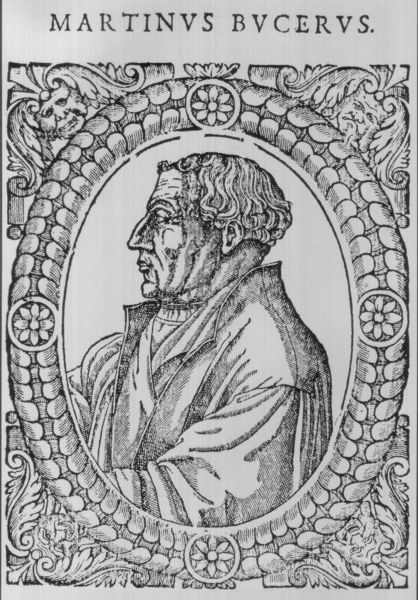
Titel: Bildnis des Martin Bucer(us) (eig. Butzer)
Institution: (Seriendruck)
Schlagwörter: blätter, kopf, mann, umhang, weiß, blumen, frisur, grau, haar, köpfe, mund, nase, ohr, profil, schwarz, stirn, zeichnung, blüte, blüten, hochformat, ornament, hemd, falten, gesicht, kragen, rahmen, ärmel, bildnis, herr, portrait, porträt, auge, haare, mantel, pflanzen, brustbild, kinn, lippen, locken, renaissance, kreis, oval, rund, ranken, holzschnitt, schrift, seitlich, furchen, grafik, graphik, kartusche, büste, dekor, floral, ornamente, verzierung, edel, wange, name, maske, medaillon, druck, druckgraphik, schwarz weiß, stich, illustration, text, kranz, lorbeer, krause, zwickel, ranke, buchdruck, talar, runzeln, dürer, kupferstich, grotesk, fratzen, monster, groteske, latein, lateinisch, medaillons, masken, martin, vignette, seriendruck, reformator, nordalpin, scharaffur, martin bucer, bucerus, martinus, martinus bucerus, 1520, 1530, bucerius, martin bucerus, marinus, martinvs bvcervs, martin buker, holzslchnitt, floralornament